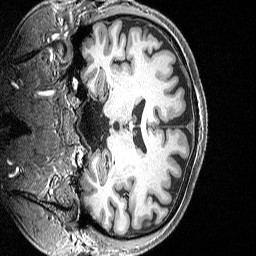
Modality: T1w
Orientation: coronal
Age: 57
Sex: male
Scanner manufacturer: siemens
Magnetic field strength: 3 T
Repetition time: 2.3 s
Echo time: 0.00298 s